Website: slack
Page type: stored-credit-cards
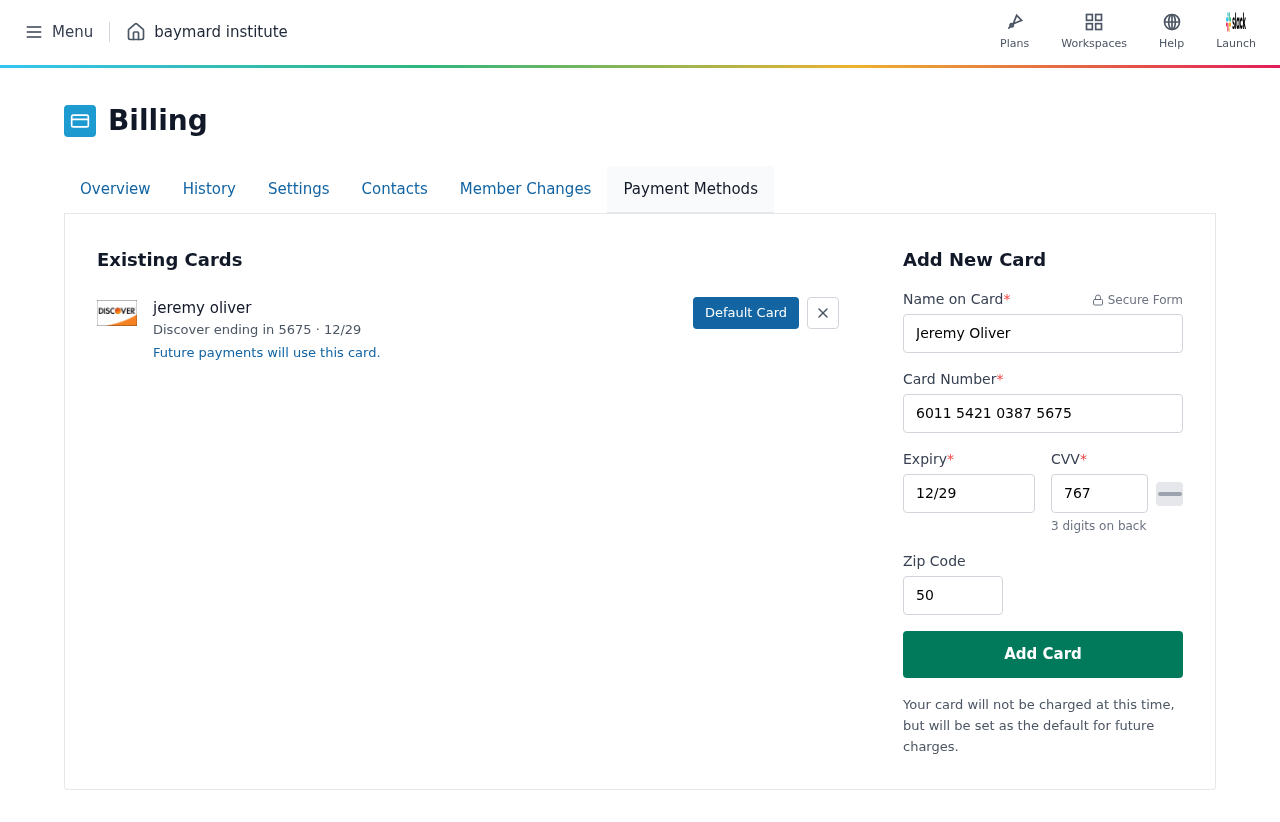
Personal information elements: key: PII_CARD_CVV
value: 767
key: PII_CARD_EXPIRY
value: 12/29
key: PII_CARD_EXPIRY_MONTH
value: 12
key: PII_CARD_EXPIRY_YEAR
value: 29
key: PII_CARD_LAST4
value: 5675
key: PII_CARD_NUMBER
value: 6011 5421 0387 5675
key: PII_CARD_TYPE
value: Discover
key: PII_FULLNAME
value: jeremy oliver
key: PII_FULLNAME
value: Jeremy Oliver
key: PII_POSTCODE
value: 50315